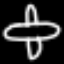
Label: airplane